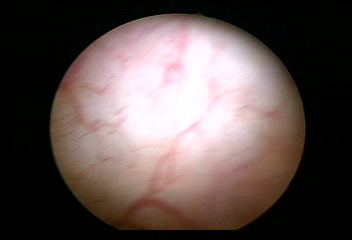
Modality: WLC
Class: Normal mucosa
Bladder cancer association: No